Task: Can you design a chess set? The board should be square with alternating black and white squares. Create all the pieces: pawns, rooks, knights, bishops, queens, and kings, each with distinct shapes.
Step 3991:
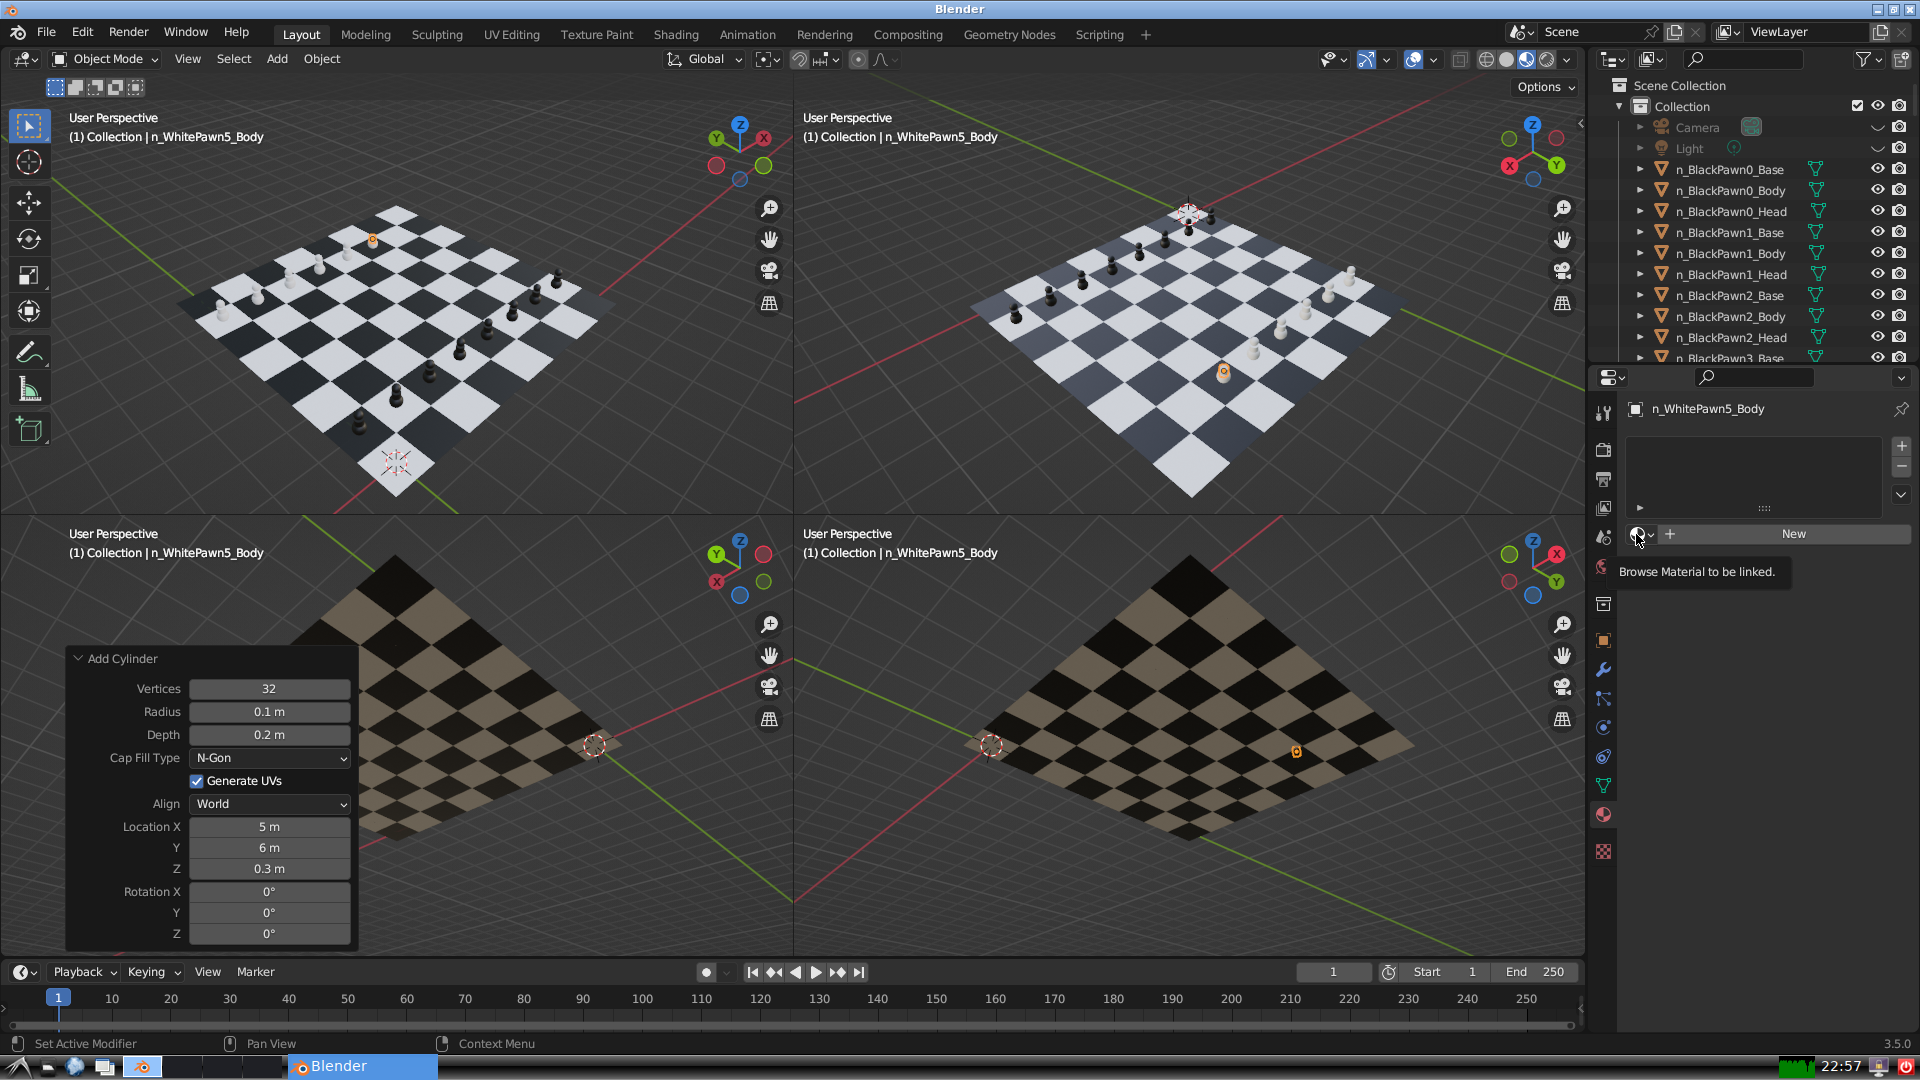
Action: click: no